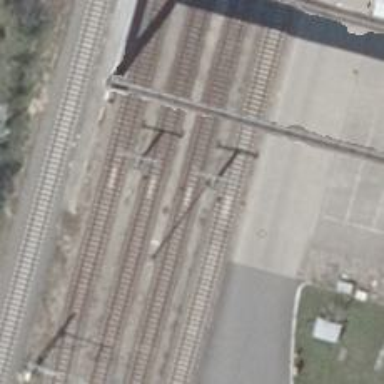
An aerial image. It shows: Railway signal.